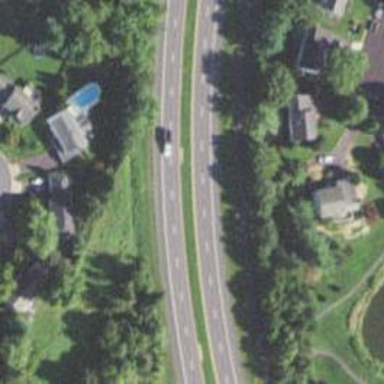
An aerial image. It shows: This image shows trunk highway that functions as expressway.